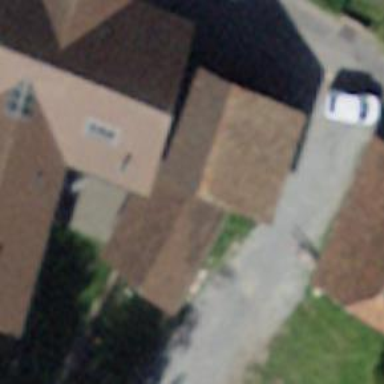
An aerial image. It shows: Barn.